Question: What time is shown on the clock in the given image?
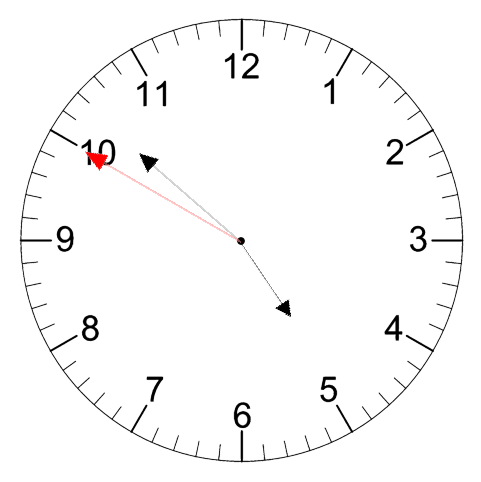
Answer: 04:51:50